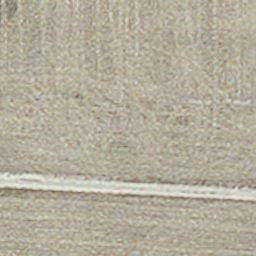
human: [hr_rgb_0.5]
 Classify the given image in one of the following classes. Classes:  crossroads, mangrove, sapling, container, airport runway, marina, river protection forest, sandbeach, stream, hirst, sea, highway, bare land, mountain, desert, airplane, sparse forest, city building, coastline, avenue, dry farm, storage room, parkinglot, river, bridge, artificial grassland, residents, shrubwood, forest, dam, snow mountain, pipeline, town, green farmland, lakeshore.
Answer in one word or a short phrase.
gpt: dry farm